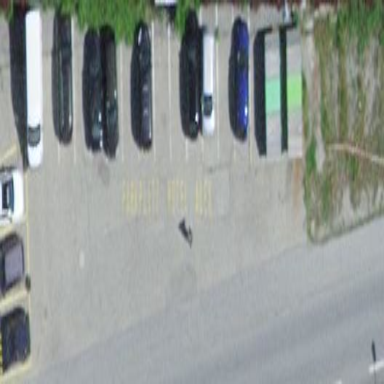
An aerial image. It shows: Parking area with surface.